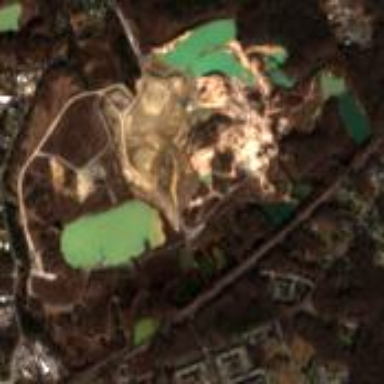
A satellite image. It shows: Quarry area.